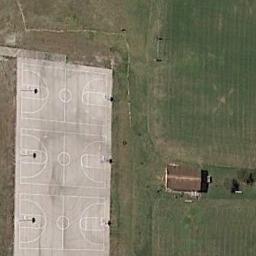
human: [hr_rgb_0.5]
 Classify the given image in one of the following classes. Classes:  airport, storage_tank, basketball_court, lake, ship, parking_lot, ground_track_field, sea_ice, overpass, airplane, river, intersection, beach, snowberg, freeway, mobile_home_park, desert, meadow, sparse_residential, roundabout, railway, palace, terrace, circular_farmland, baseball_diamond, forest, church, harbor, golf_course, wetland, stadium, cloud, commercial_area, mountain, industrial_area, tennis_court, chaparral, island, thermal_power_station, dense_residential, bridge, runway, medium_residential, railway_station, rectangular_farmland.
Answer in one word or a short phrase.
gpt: basketball_court